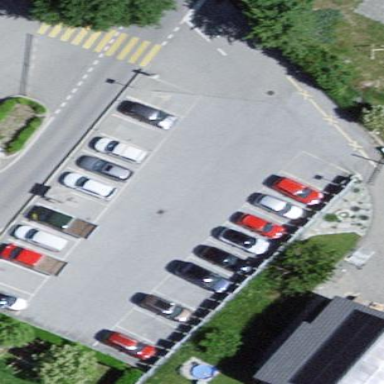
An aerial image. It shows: Parking area with asphalt surface.